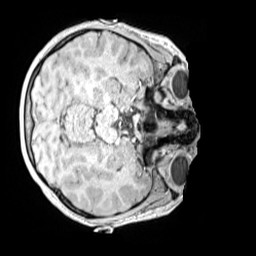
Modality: MP2RAGE
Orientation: axial
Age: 11
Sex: female
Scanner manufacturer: siemens
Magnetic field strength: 3 T
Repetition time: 4 s
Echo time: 0.00299 s